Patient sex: F
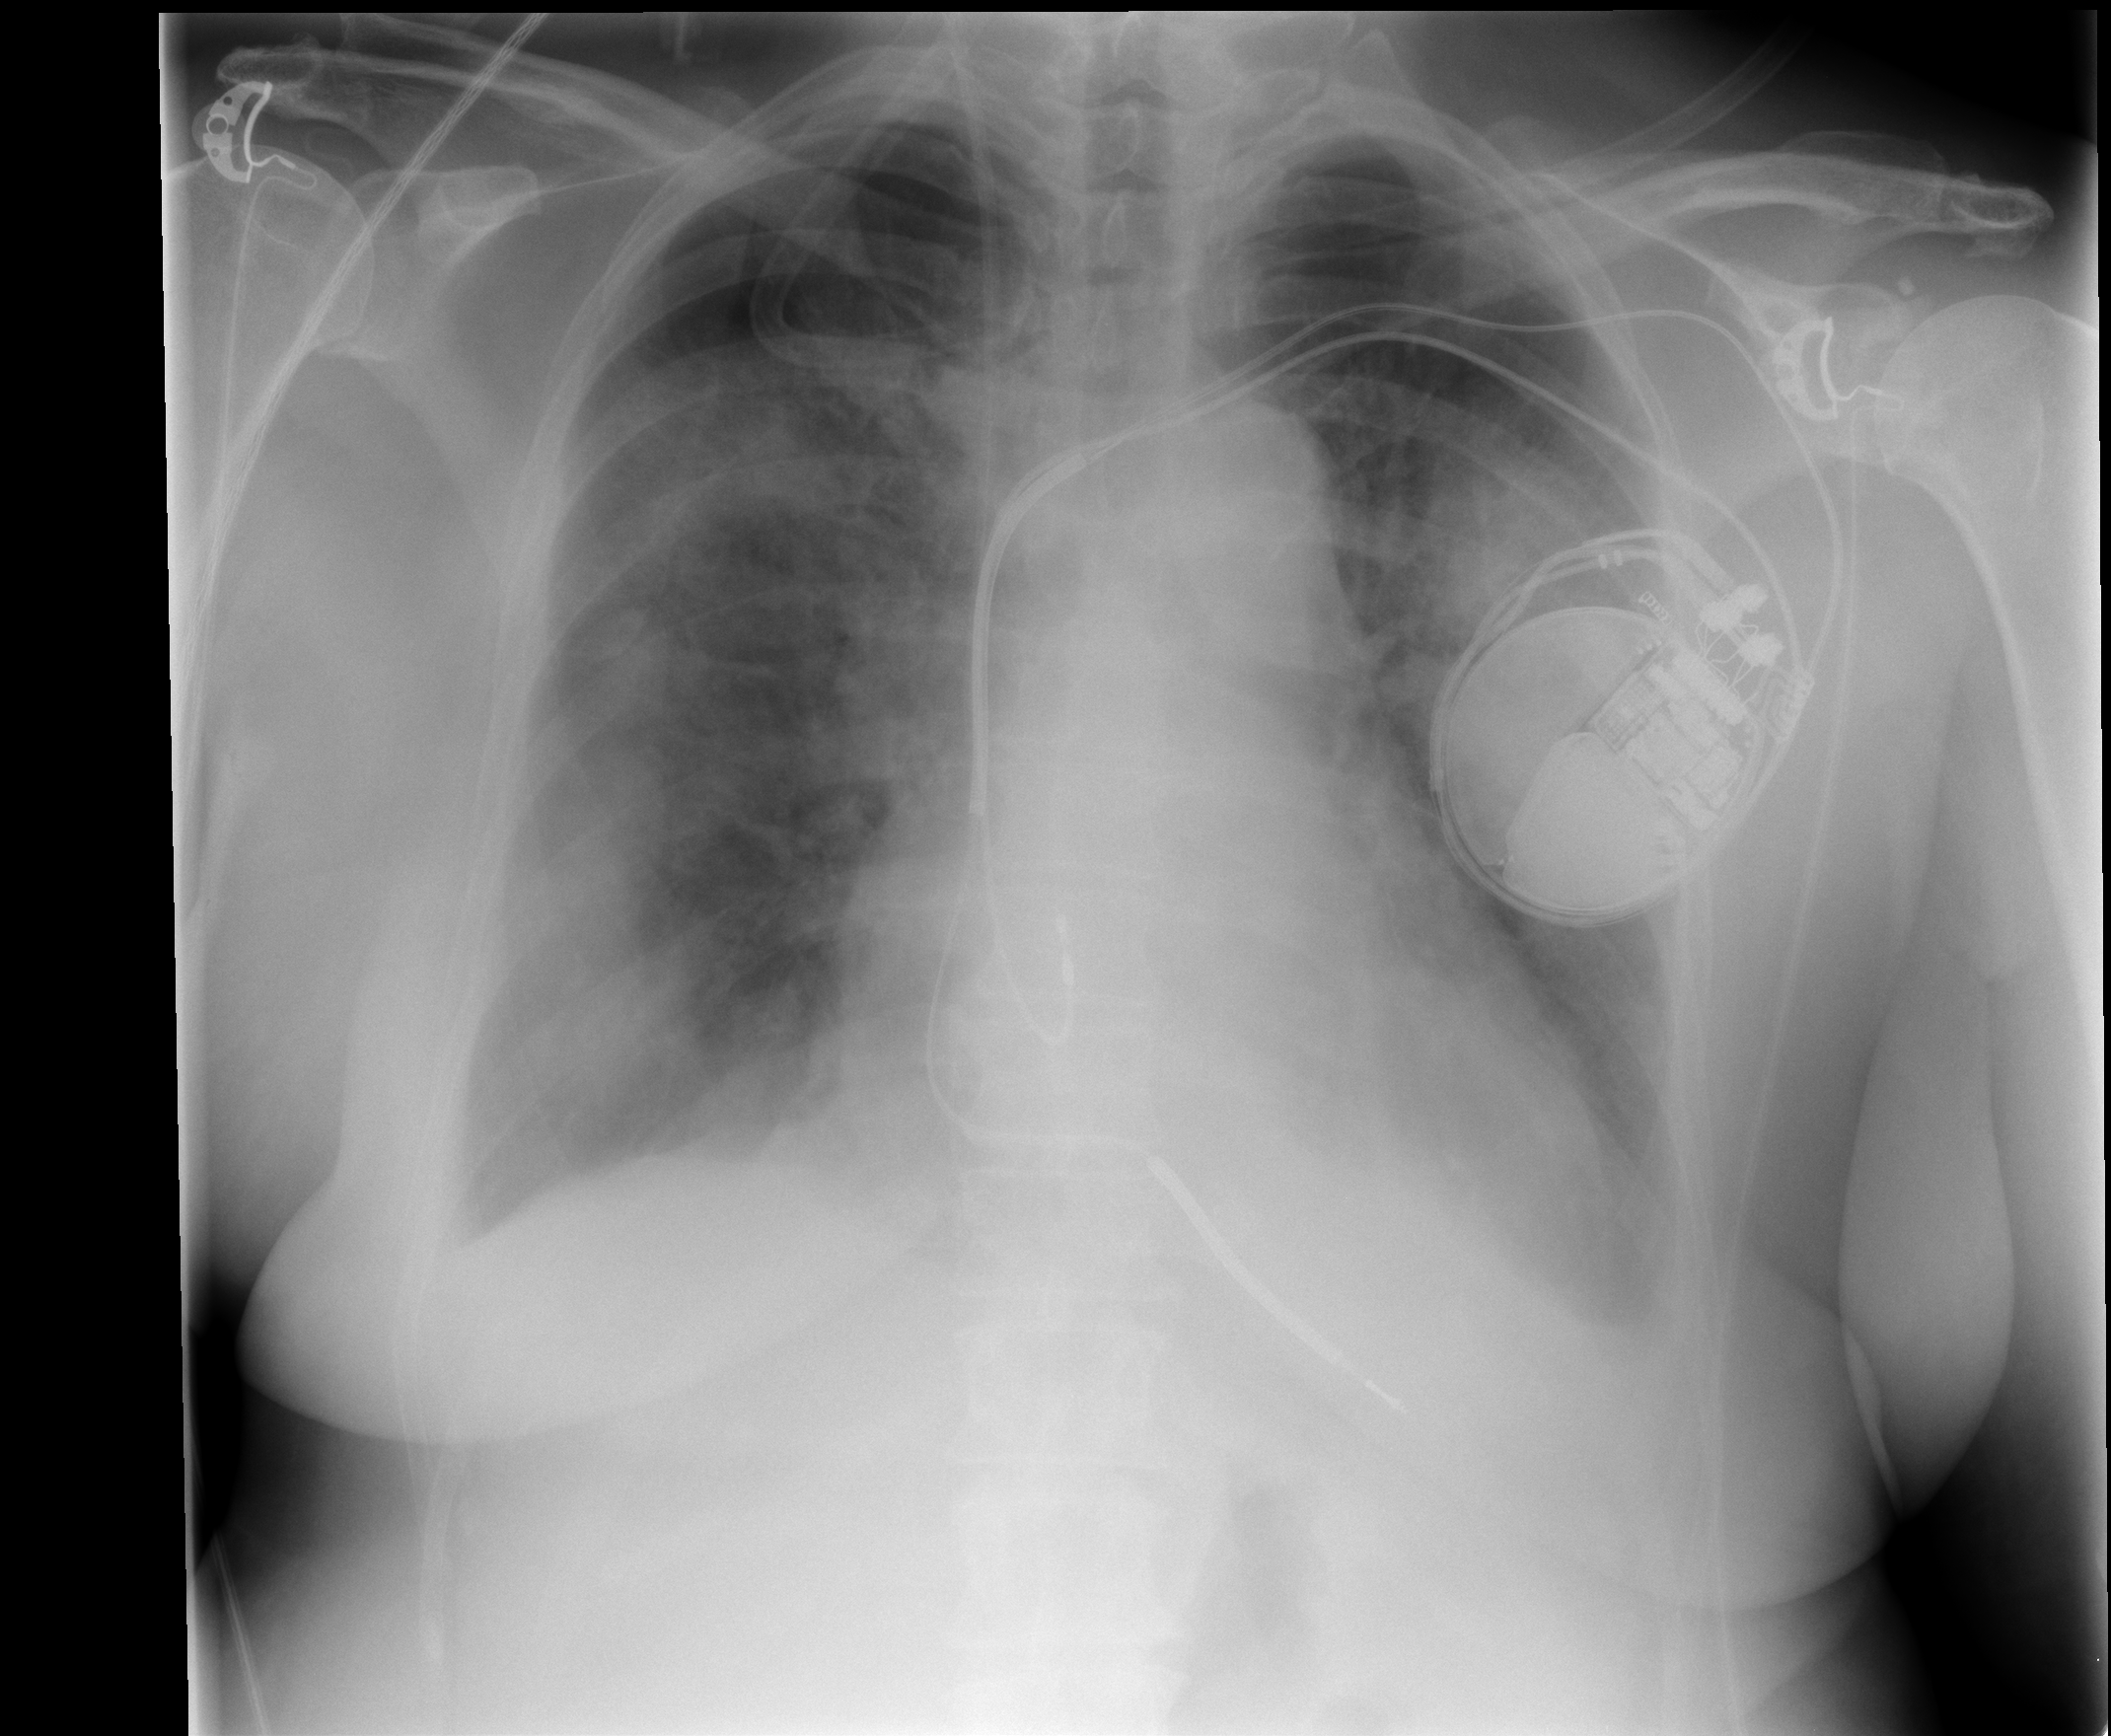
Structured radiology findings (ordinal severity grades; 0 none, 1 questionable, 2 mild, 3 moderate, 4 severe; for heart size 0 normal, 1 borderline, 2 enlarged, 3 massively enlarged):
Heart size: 1
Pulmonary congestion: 2
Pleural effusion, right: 0
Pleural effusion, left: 2
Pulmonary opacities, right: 3
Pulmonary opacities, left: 2
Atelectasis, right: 2
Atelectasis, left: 2